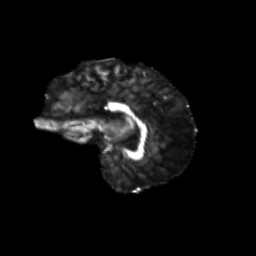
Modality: FA
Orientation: sagittal
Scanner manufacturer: siemens
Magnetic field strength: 3 T
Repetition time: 9.2 s
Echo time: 0.084 s